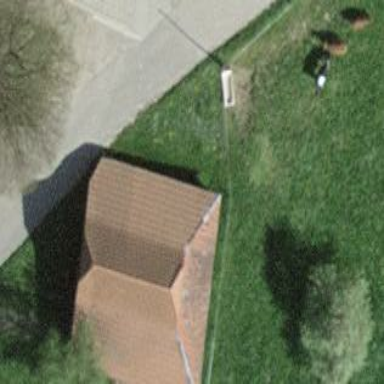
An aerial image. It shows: Barn.